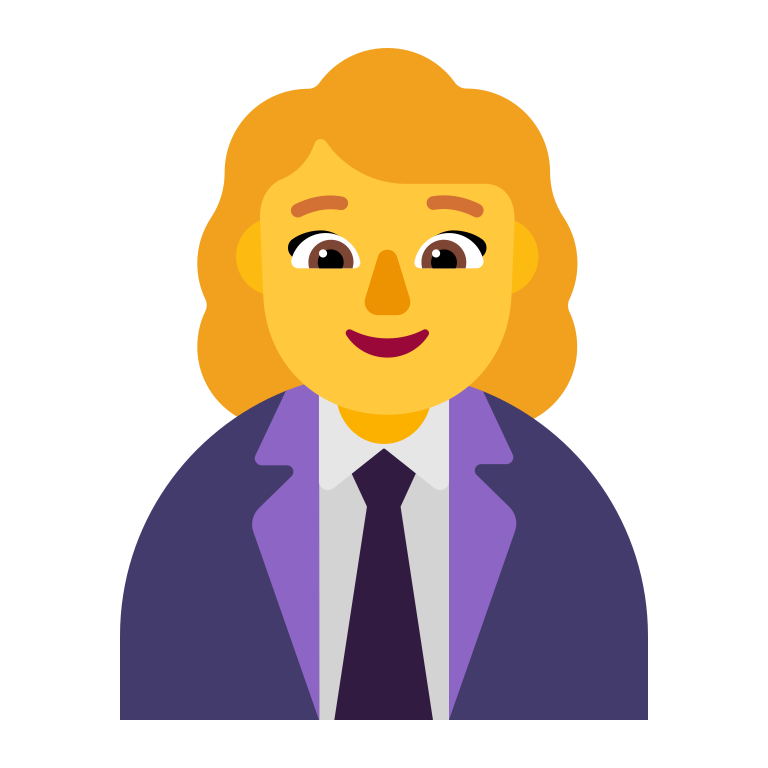
woman office worker flat default